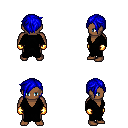
a pixel art fantasy rpg character, male body template, human, dark skin, black robe, teal pants, blue pixie cut hairstyle, gold gloves, four views (front, back, left, right), 2x2 character sprite sheet, small pixel art, hard edges, no anti-aliasing